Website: bh-photo
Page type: receipt
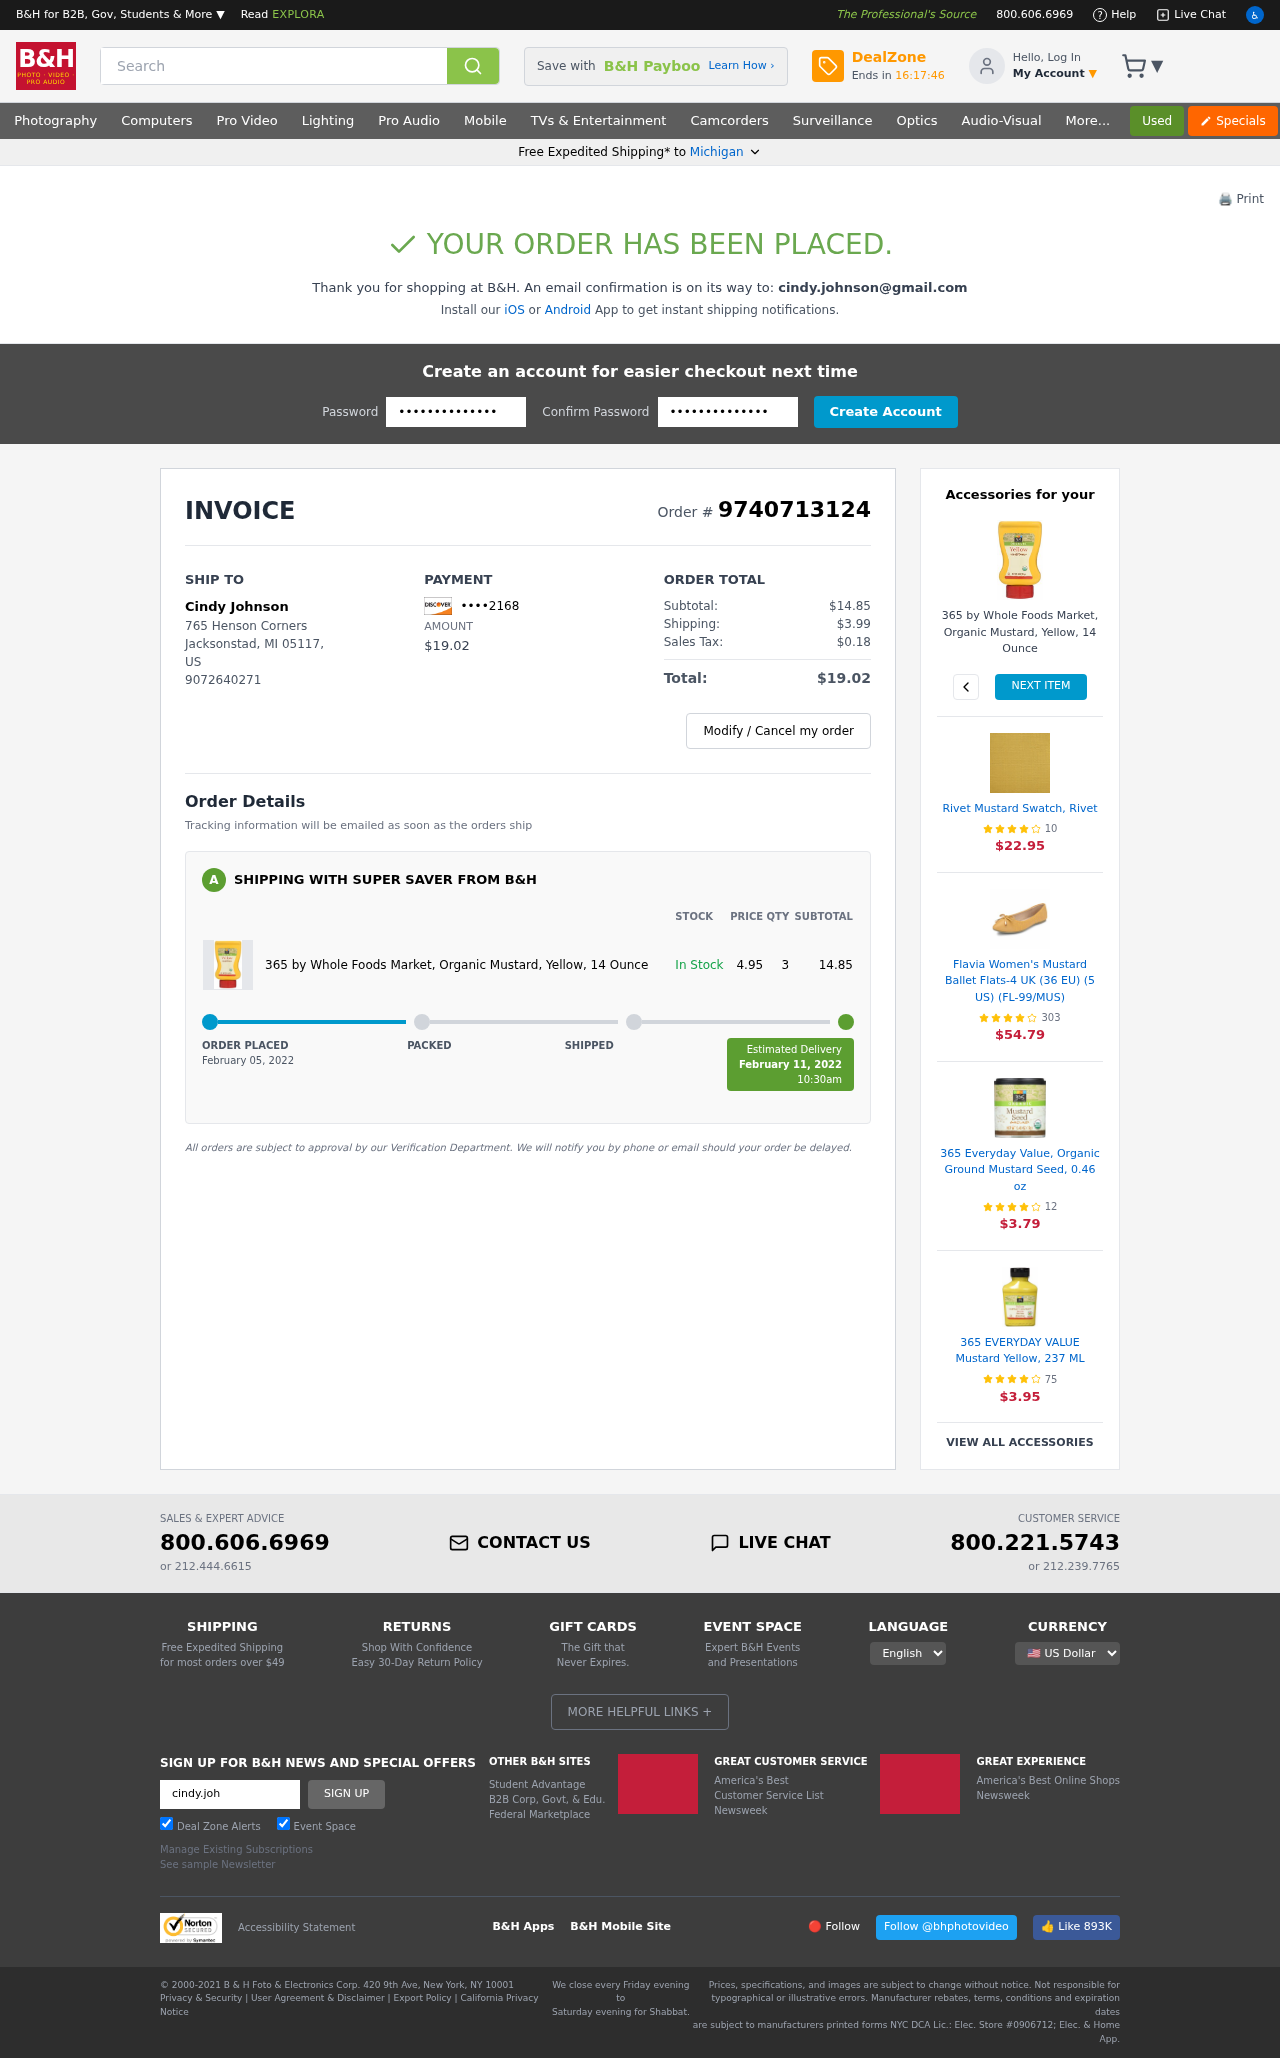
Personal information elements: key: PII_CARD_LAST4
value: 2168
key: PII_CITY
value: Jacksonstad
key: PII_EMAIL
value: cindy.johnson@gmail.com
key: PII_FULLNAME
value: Cindy Johnson
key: PII_PHONE
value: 9072640271
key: PII_POSTCODE
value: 05117
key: PII_STATE
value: Michigan
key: PII_STATE_ABBR
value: MI
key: PII_STREET
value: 765 Henson Corners
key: PII_COUNTRY_CODE
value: US
Product elements: key: PRODUCT1_NAME
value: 365 by Whole Foods Market, Organic Mustard, Yellow, 14 Ounce
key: PRODUCT1_PRICE
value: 4.95
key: PRODUCT1_QUANTITY
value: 3
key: PRODUCT1_NAME2
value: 365 by Whole Foods Market, Organic Mustard, Yellow, 14 Ounce
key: PRODUCT2_NAME
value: Rivet Mustard Swatch, Rivet
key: PRODUCT2_NUM_RATINGS
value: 10
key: PRODUCT2_PRICE
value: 22.95
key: PRODUCT3_NAME
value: Flavia Women's Mustard Ballet Flats-4 UK (36 EU) (5 US) (FL-99/MUS)
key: PRODUCT3_NUM_RATINGS
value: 303
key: PRODUCT3_PRICE
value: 54.79
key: PRODUCT4_NAME
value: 365 Everyday Value, Organic Ground Mustard Seed, 0.46 oz
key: PRODUCT4_NUM_RATINGS
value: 12
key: PRODUCT4_PRICE
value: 3.79
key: PRODUCT5_NAME
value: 365 EVERYDAY VALUE Mustard Yellow, 237 ML
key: PRODUCT5_NUM_RATINGS
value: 75
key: PRODUCT5_PRICE
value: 3.95
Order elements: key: ORDER_ID
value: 9740713124
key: ORDER_TOTAL
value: $19.02
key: ORDER_SUBTOTAL
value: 14.85
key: ORDER_SUBTOTAL
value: $14.85
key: ORDER_SHIPPING_COST
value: $3.99
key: ORDER_TAX
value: $0.18
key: ORDER_DATE
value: February 05, 2022
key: ORDER_DELIVERY_DATE
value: February 11, 2022
Search elements: key: HEADER_SEARCH
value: Search